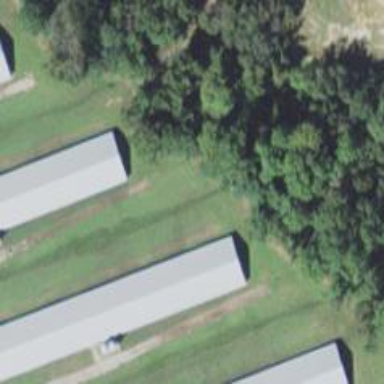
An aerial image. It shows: Farm auxiliary building.